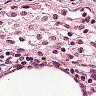
Metastatic tissue present: no